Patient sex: F
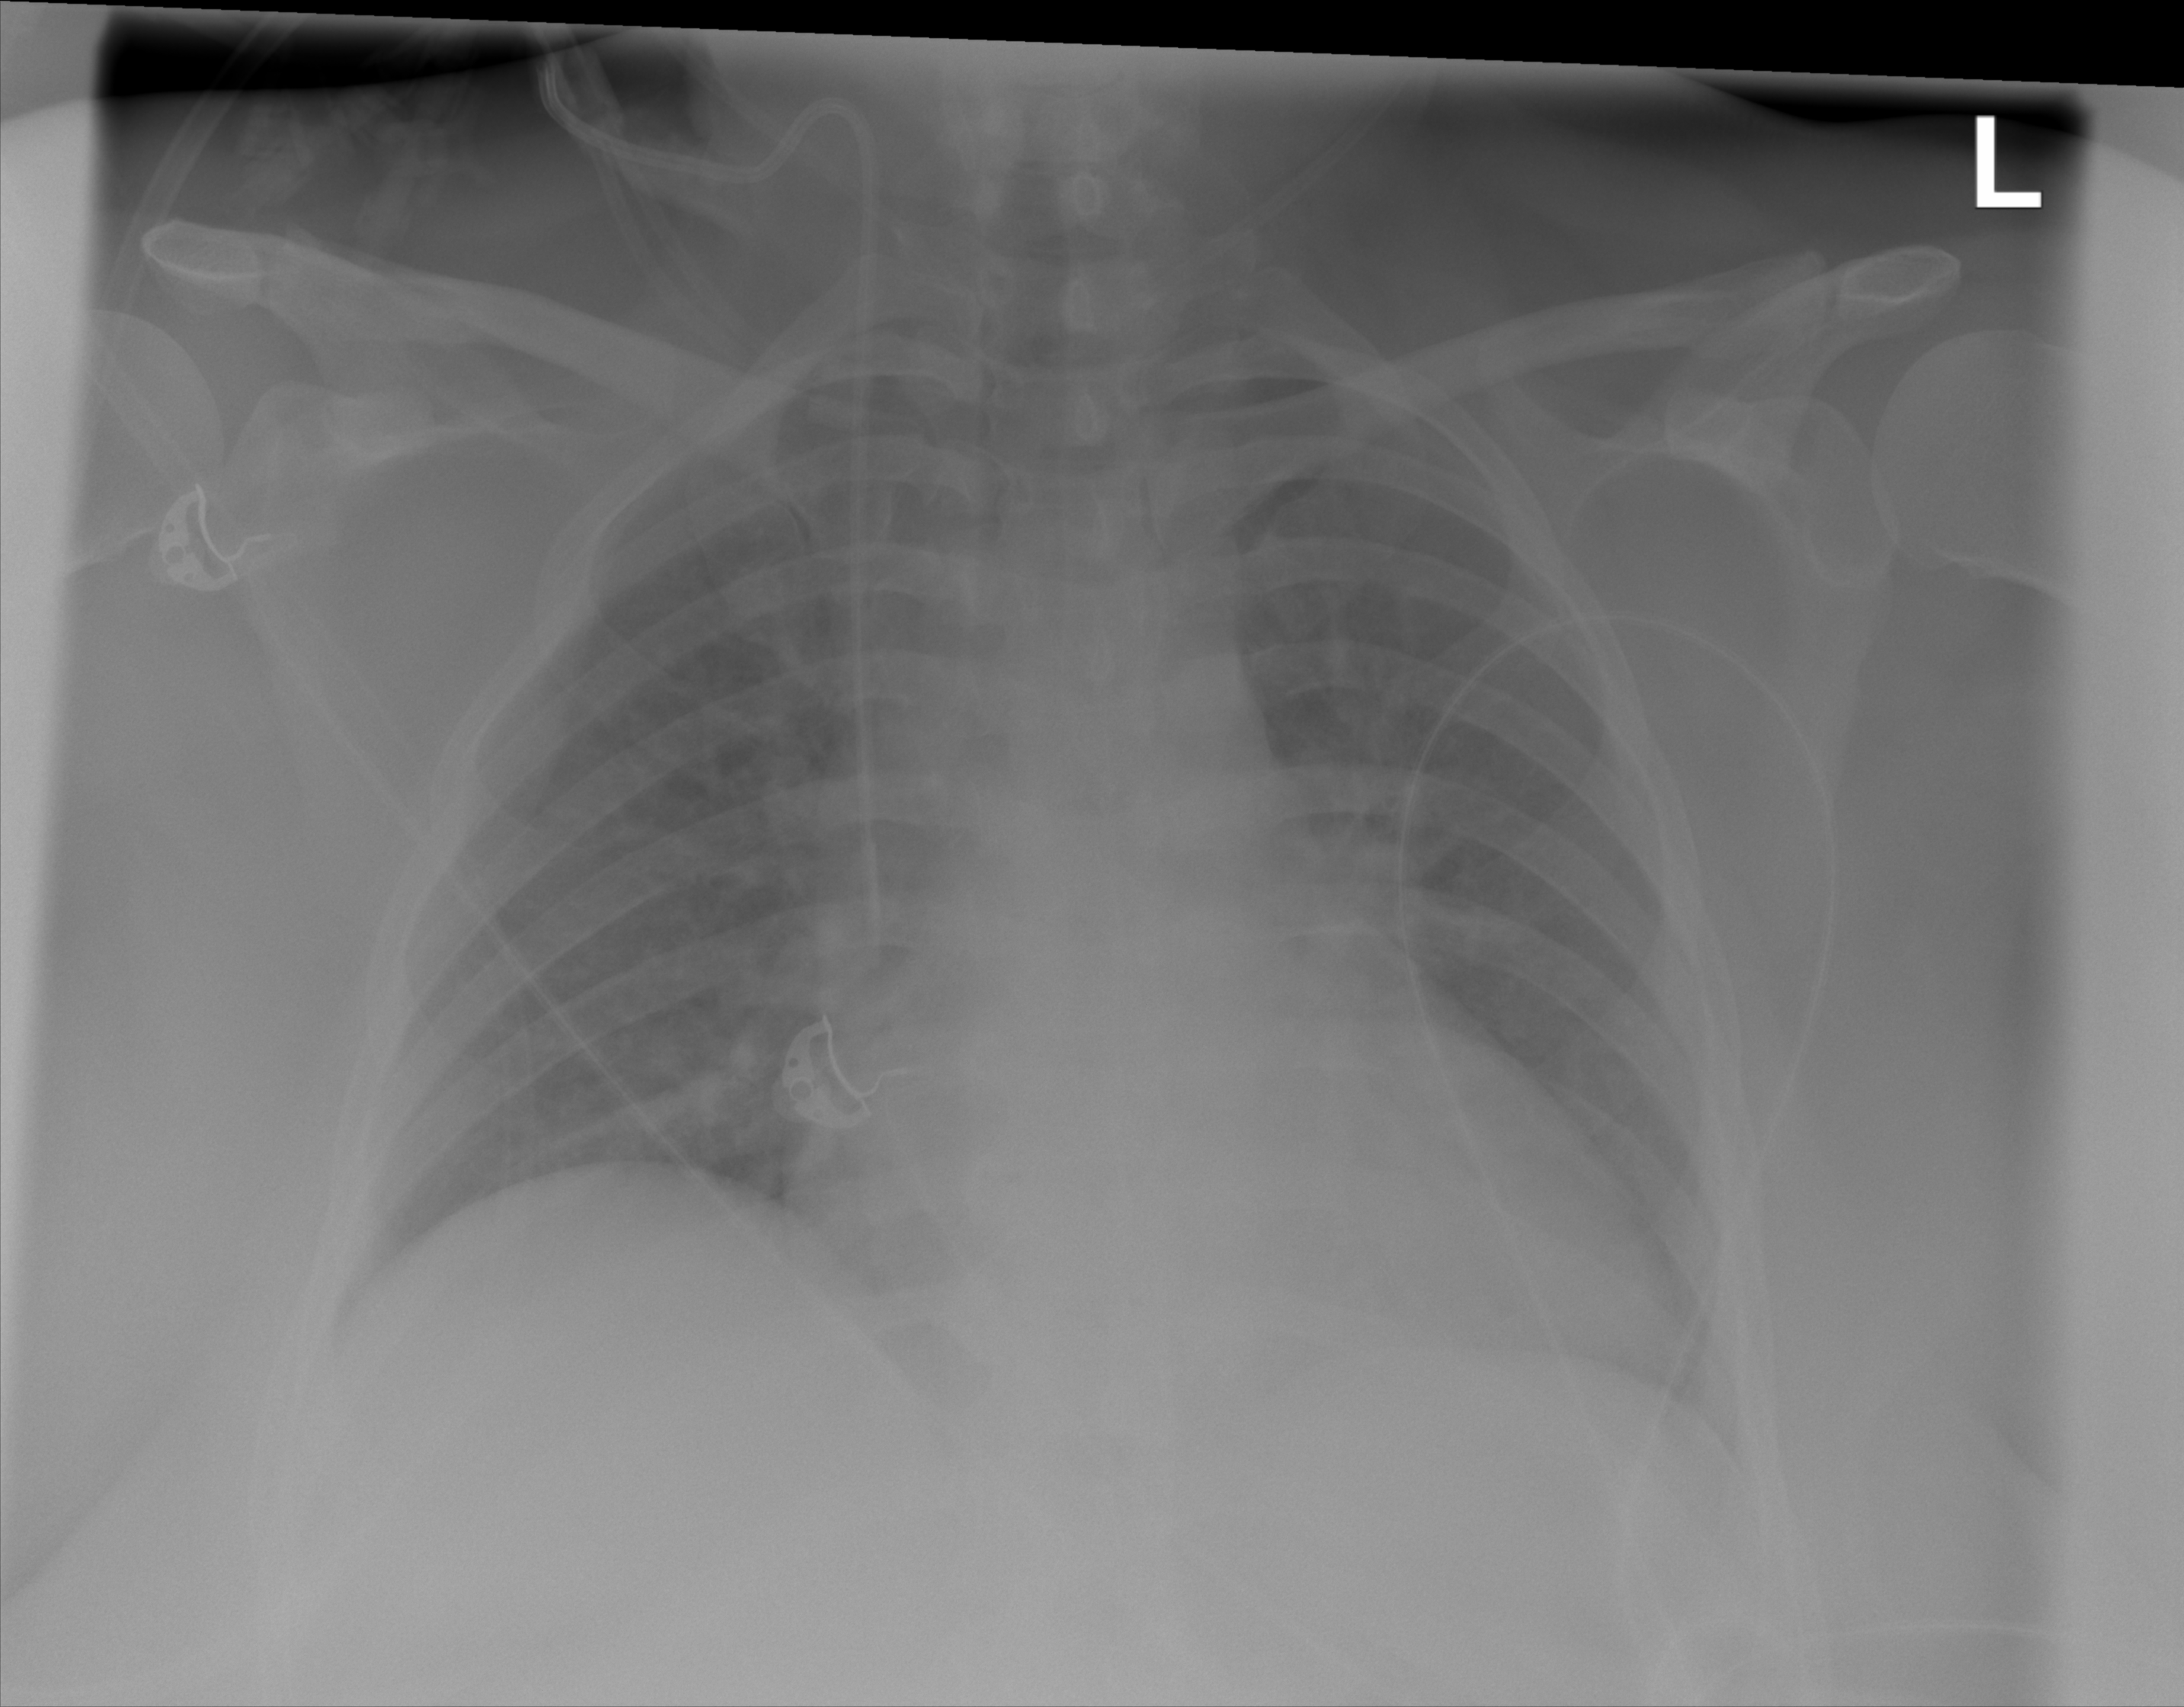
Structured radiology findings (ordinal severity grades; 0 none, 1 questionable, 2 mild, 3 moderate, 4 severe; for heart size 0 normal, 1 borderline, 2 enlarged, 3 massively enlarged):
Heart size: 0
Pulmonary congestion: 2
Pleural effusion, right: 0
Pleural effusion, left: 0
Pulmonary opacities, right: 2
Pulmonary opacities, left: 0
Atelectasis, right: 2
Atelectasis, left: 0